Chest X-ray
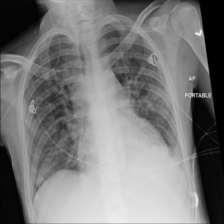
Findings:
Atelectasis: negative
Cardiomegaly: negative
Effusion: negative
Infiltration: positive
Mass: negative
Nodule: negative
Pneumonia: negative
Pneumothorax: negative
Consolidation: negative
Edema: negative
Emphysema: negative
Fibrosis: negative
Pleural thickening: negative
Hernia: negative